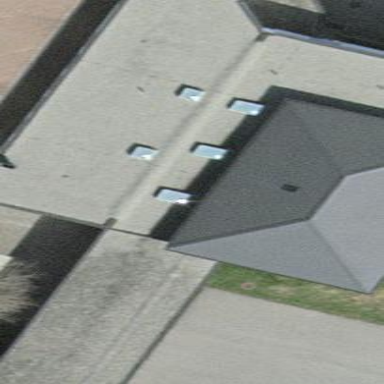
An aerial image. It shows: School building.